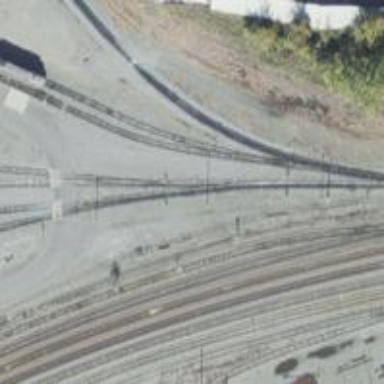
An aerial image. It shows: Railway yard used for servicing trains.